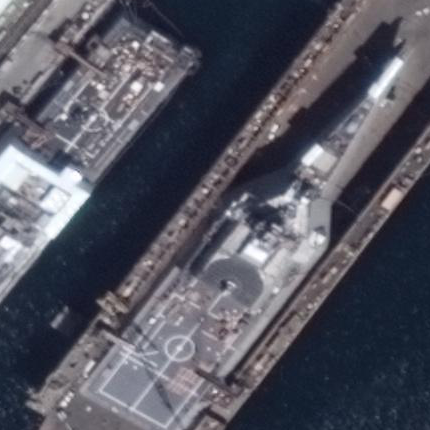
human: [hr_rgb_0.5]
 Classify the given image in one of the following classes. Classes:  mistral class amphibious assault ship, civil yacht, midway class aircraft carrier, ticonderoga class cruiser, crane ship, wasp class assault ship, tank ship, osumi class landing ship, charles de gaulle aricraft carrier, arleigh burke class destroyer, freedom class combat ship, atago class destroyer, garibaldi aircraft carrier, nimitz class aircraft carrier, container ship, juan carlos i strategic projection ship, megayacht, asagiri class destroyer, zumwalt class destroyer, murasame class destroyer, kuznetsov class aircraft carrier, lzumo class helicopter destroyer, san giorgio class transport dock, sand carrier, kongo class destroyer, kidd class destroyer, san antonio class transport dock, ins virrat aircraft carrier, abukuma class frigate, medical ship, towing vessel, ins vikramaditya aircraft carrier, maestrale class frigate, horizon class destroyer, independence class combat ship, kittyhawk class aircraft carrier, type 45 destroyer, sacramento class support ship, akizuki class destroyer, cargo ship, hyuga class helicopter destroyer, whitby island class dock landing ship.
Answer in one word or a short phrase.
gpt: Independence class combat ship